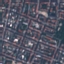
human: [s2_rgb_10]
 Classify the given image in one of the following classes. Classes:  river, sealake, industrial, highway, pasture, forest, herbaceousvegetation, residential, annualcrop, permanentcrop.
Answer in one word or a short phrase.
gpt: Residential